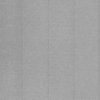
Label: dusty